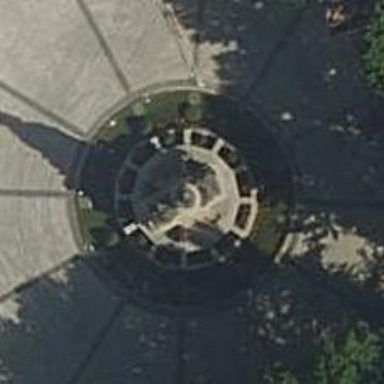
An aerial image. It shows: Historic monument.